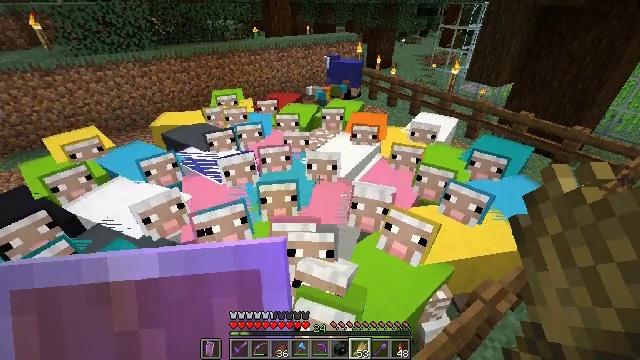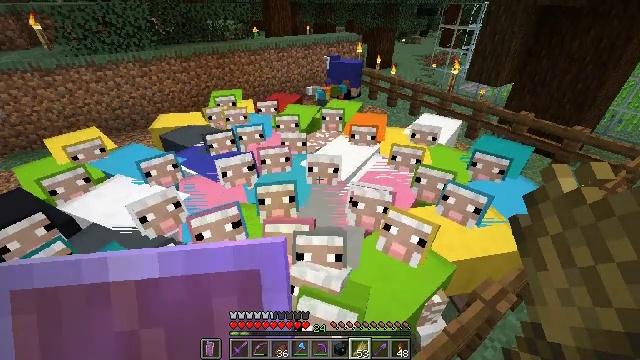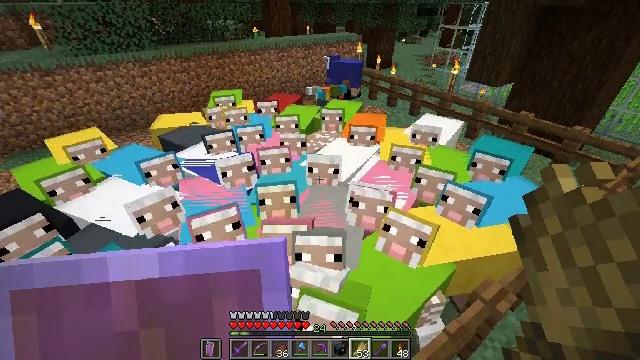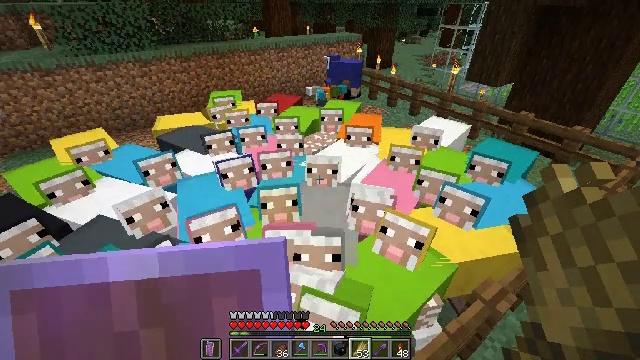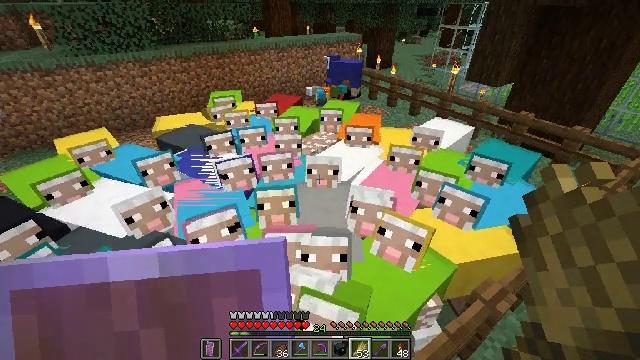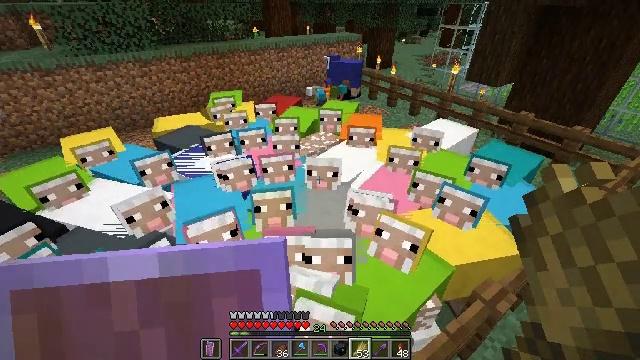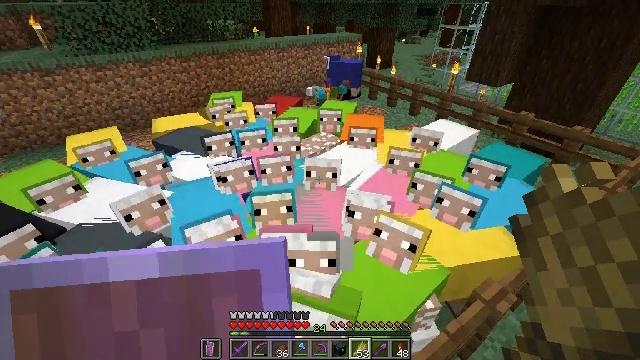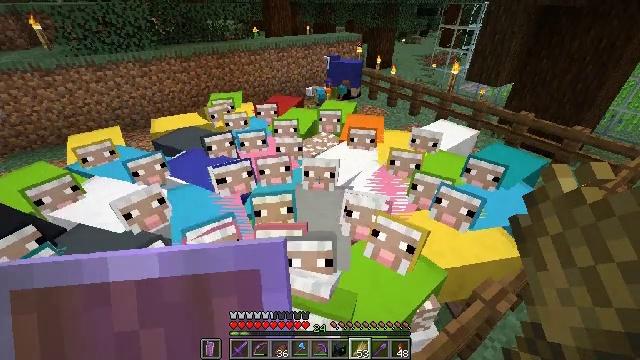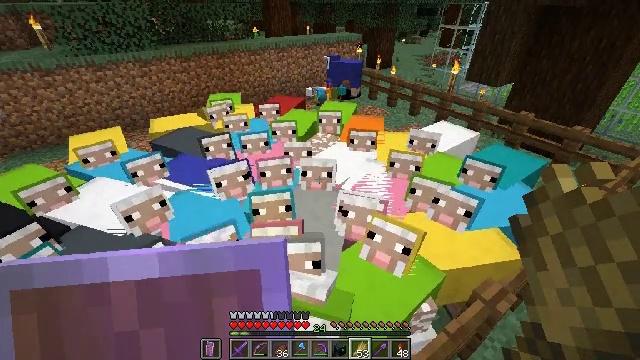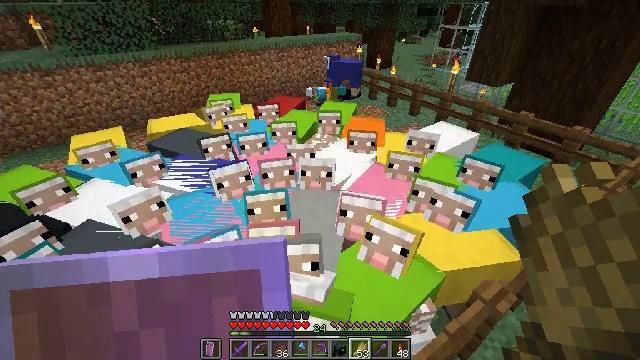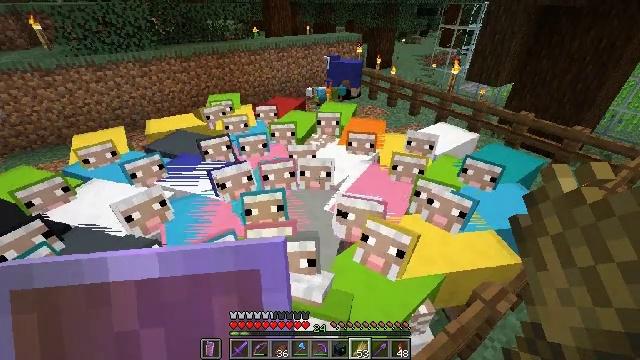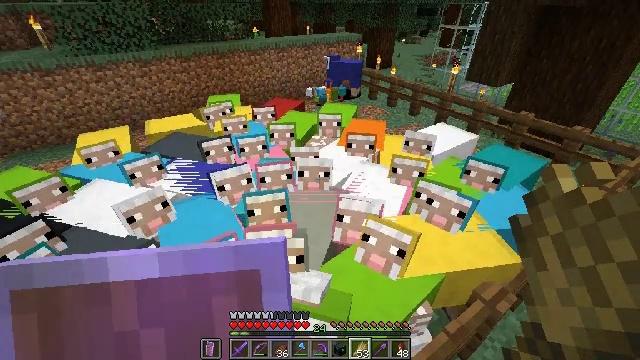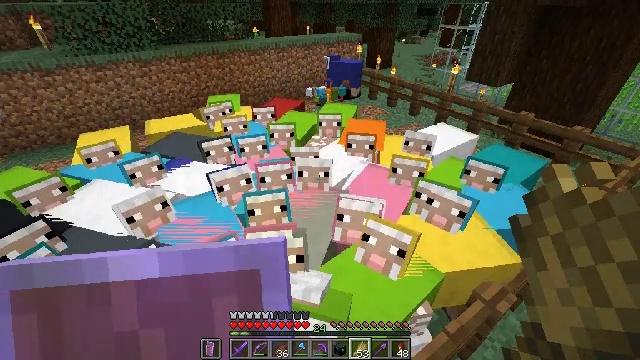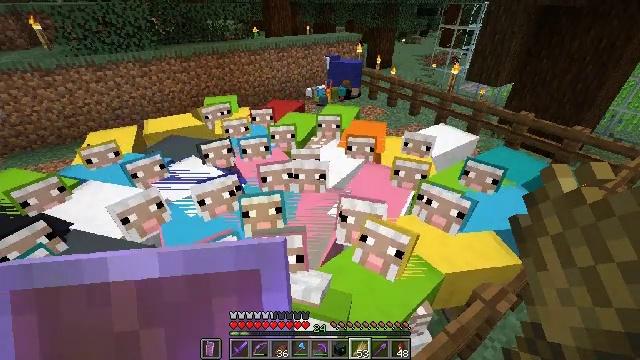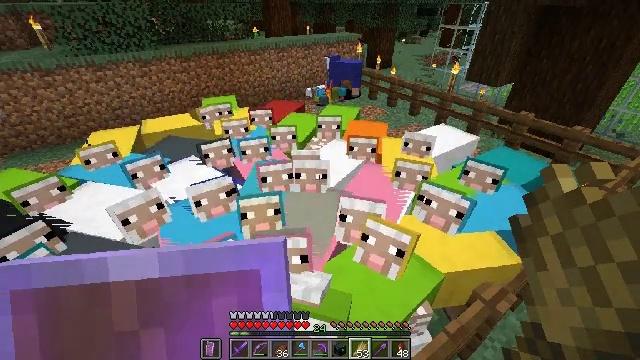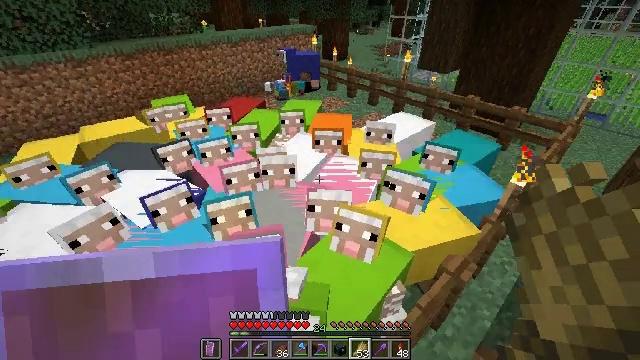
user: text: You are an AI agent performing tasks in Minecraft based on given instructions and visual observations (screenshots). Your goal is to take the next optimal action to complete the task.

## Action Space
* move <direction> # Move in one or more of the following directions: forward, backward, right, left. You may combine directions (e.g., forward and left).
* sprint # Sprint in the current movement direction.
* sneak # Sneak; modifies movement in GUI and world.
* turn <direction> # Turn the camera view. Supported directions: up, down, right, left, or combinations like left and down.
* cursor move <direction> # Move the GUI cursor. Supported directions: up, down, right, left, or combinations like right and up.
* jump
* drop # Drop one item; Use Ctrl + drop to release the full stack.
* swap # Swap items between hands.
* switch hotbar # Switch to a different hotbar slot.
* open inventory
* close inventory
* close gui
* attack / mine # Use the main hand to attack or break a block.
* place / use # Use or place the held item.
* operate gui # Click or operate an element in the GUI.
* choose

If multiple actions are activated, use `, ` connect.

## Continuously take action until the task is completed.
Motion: motion action
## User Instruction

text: Kill mobs.
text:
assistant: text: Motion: no_op
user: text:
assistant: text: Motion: no_op
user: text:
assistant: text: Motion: no_op
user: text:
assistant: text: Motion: no_op
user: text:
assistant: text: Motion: no_op
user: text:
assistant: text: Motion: no_op
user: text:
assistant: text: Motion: no_op
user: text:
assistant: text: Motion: no_op
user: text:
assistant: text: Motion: no_op
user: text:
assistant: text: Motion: no_op
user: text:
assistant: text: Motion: no_op
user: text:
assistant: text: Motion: no_op
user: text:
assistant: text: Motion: no_op
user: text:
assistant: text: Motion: no_op
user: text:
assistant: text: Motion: turn right and down
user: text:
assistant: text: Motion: turn right and down
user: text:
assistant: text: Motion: turn right and down
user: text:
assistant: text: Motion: no_op
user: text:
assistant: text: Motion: no_op
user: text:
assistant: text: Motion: no_op
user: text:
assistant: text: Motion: no_op
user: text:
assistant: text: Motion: no_op
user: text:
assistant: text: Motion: no_op
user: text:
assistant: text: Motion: no_op
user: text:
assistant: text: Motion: turn left
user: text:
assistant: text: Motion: turn left
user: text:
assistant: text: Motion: turn left
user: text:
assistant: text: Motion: turn left
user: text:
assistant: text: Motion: no_op
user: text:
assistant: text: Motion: no_op